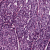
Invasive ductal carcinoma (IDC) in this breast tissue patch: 1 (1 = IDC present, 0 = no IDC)